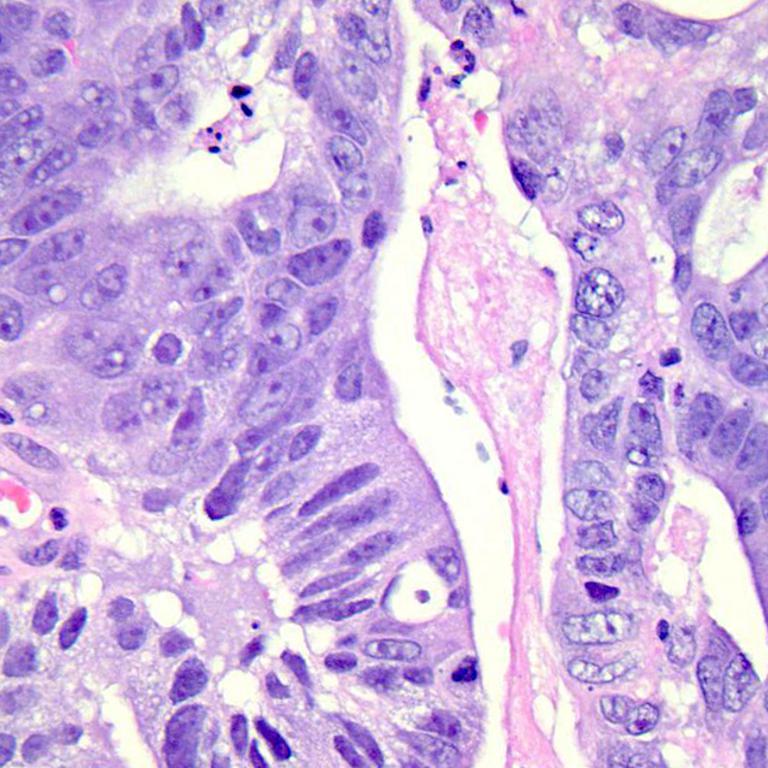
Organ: colon
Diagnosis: adenocarcinomas